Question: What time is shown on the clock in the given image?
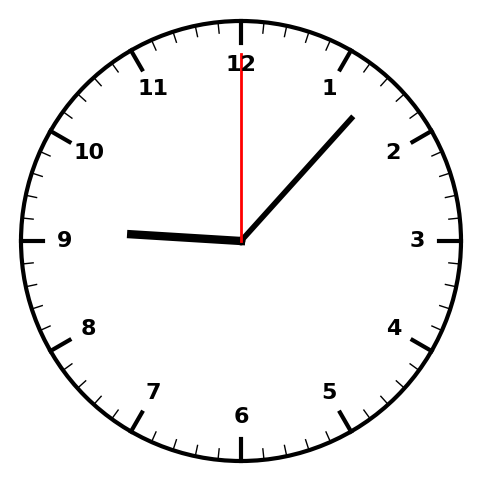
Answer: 09:07:00